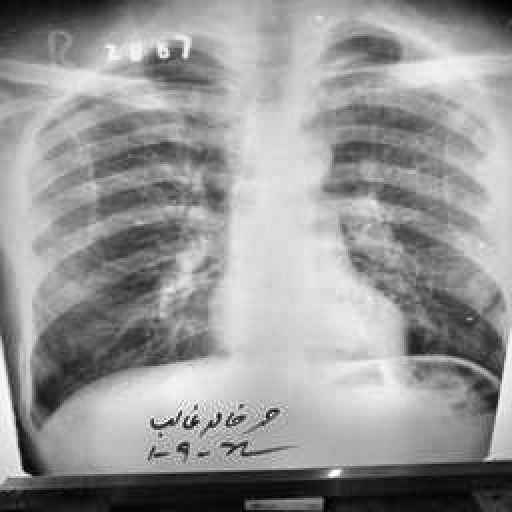
Finding: TUBERCULOSIS